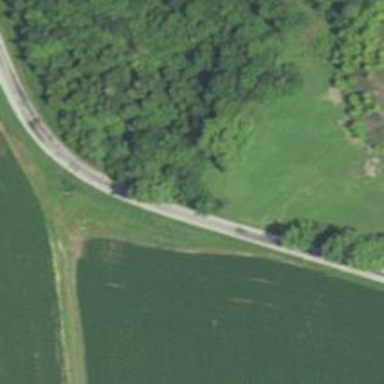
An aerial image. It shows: Unclassified road.